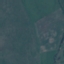
Land use / land cover: Pasture